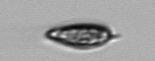
Label: Prorocentrum_triestinum